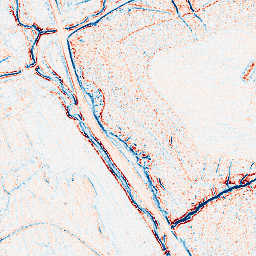
Category: edge_preserving
Decomposition family: bilateral
Decomposition parameters: d: 5
sigma_color: 75
sigma_space: 25
Upsampling method: bilinear
Upsampling parameters: scale: 4
Upsampling scale: 4